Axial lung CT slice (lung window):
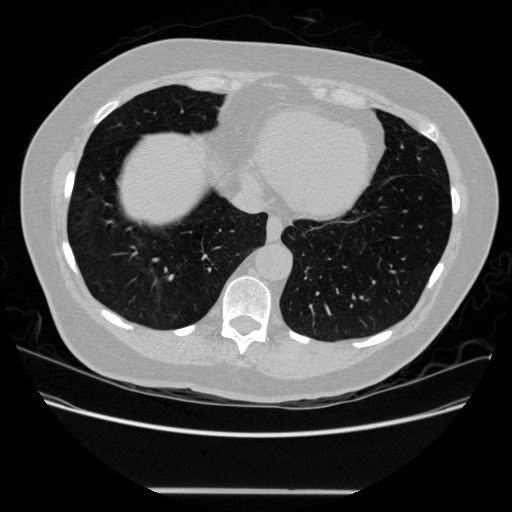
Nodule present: no